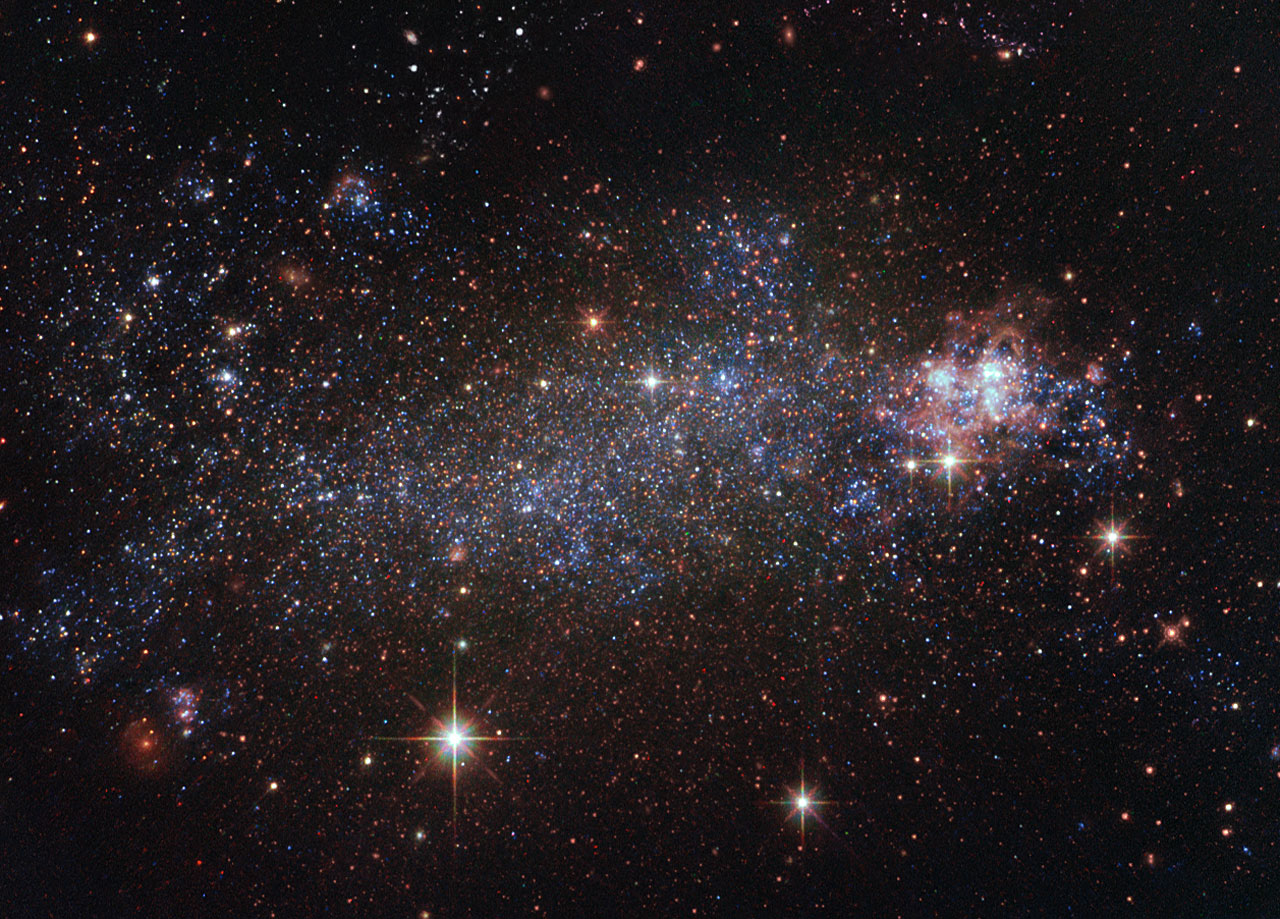
Hubble Spies a Rebel Hubble Spies a Rebel, space, nasa, hubble, nasagoddard, ngc5408